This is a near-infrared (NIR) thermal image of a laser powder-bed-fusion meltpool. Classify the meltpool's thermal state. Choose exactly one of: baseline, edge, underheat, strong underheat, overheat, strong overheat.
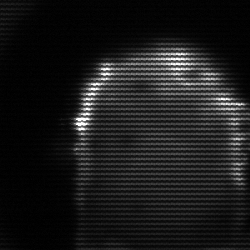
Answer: baseline